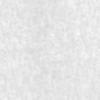
Label: no_change